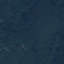
Label: Forest